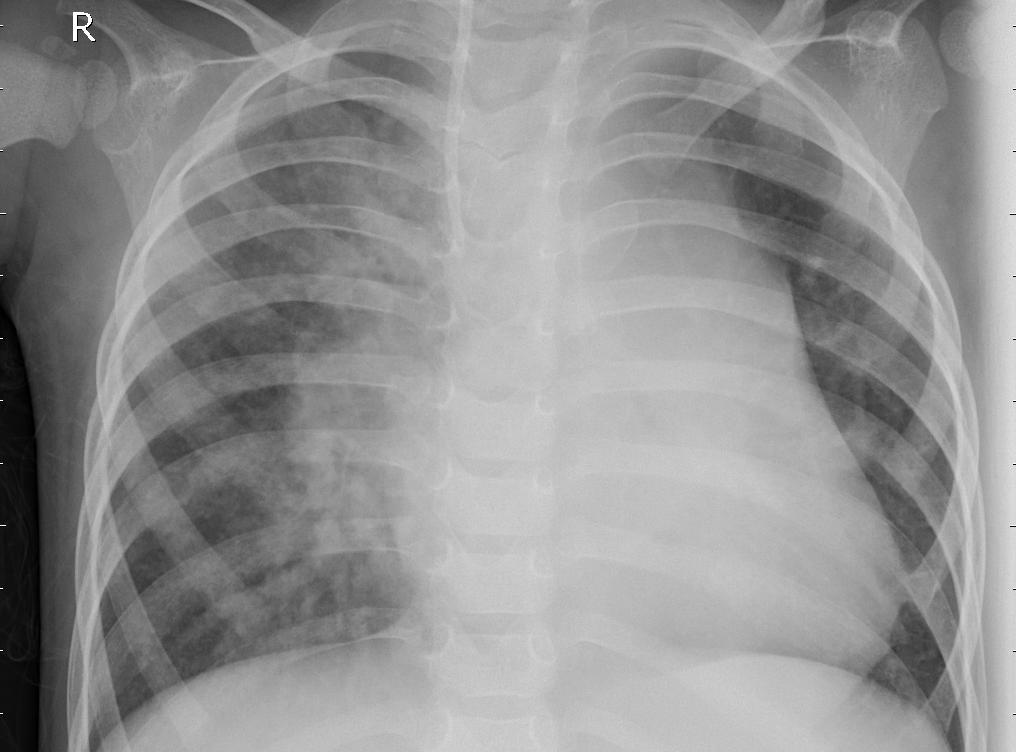
Diagnosis: PNEUMONIA